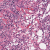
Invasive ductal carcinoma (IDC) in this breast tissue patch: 0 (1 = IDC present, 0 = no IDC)